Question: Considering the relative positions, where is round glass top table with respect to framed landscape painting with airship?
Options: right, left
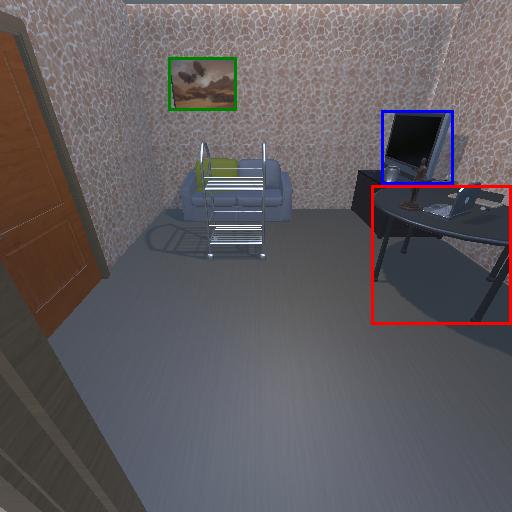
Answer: right